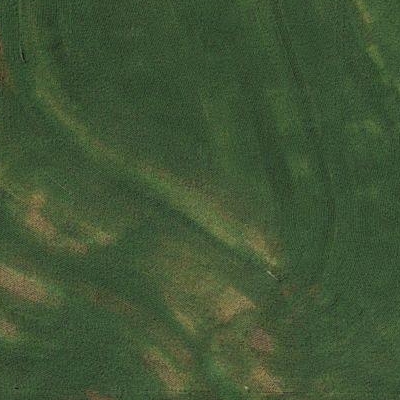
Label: bField